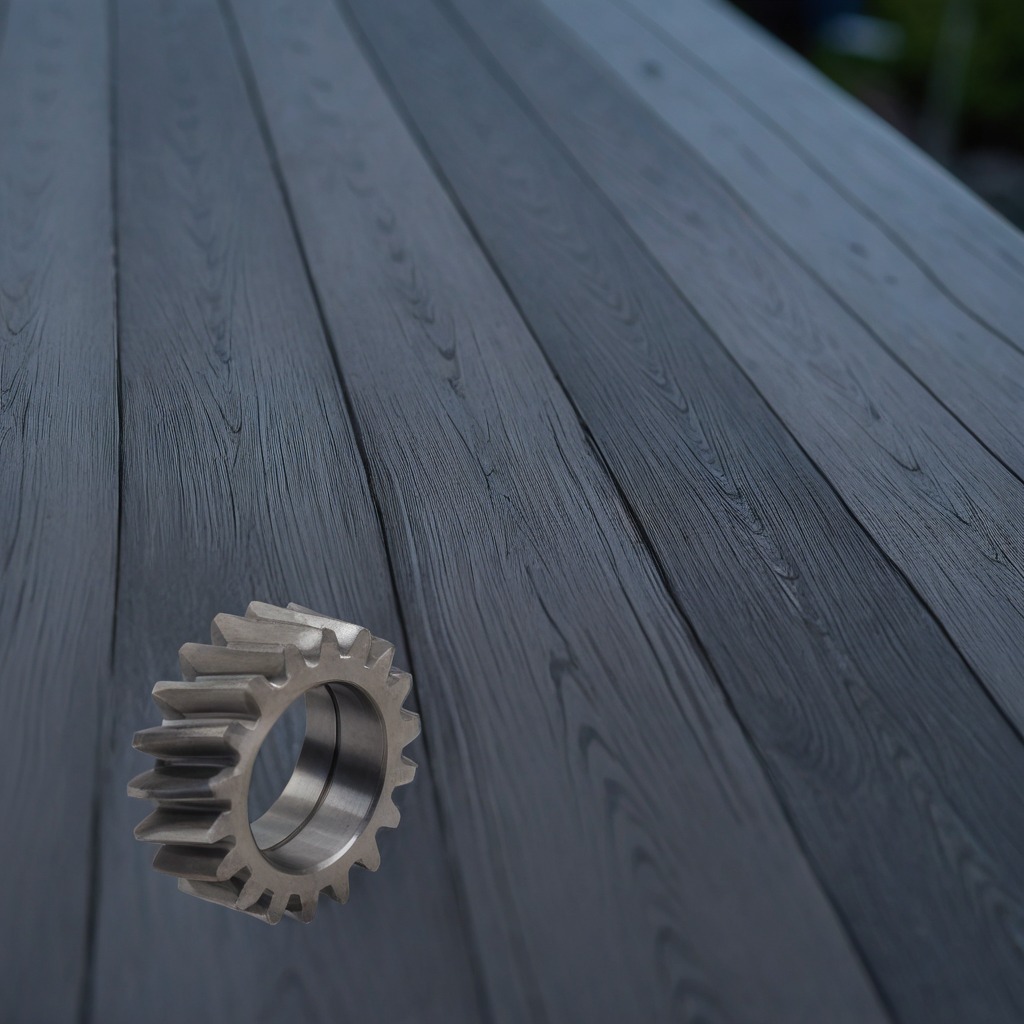
A steel gear with teeth is lying on the old table with faint burn marks in a small garage at twilight.